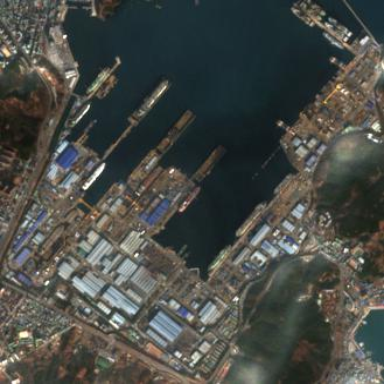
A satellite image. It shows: Industrial area used as shipyard.